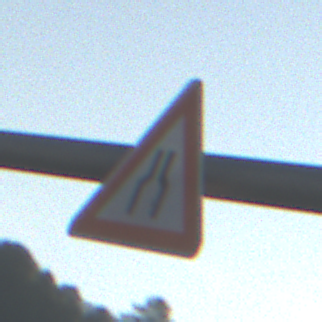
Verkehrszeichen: VerengteFahrbahn
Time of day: SunriseSunset
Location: Outdoor (Nature)
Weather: Clear
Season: NotSpecified
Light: Natural